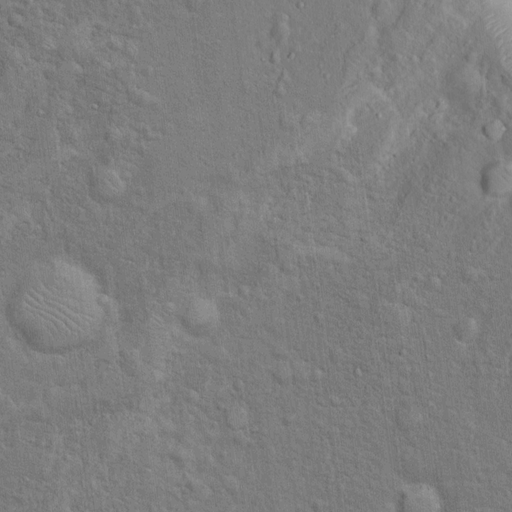
Objects detected: cone